Question: I'm posting the contents of a div to the server like so.
'''
$.ajax({
type:"POST",
url: self.settings.spellcheckURL,
dataType: "json",
data: "=" + content,
processData: false,
success: function(result) {
...
}
});
'''
and it works as expected, however when I have an html entity in my content such as ' ' I find that it is cut off in my Web API controller.
'''
=<div>The <i><u>raaina&nbsp;</u></i>in <i><u>Spaaain </u></i><b><u>saatays</u> maaainly a</b>on the <u>plaains</u>..</div>
'''

What do I need to do to prevent this?
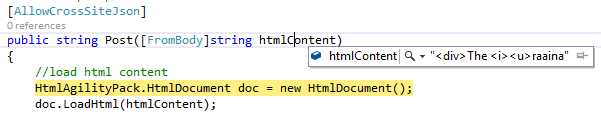
Answer: Try to encode data before sending it , like this
'''
var res = encodeURIComponent(uri);
'''
your case
'''
data: "=" + encodeURIComponent(content)
'''
<URL>